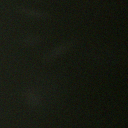
Screen state: off